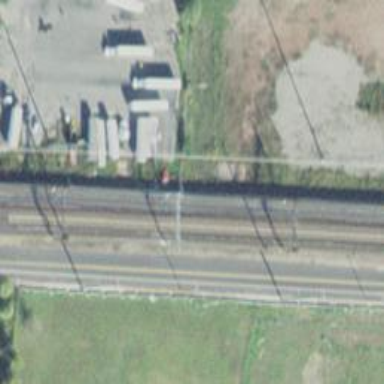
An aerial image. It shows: Disused railway spur service.